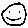
Label: smiley face